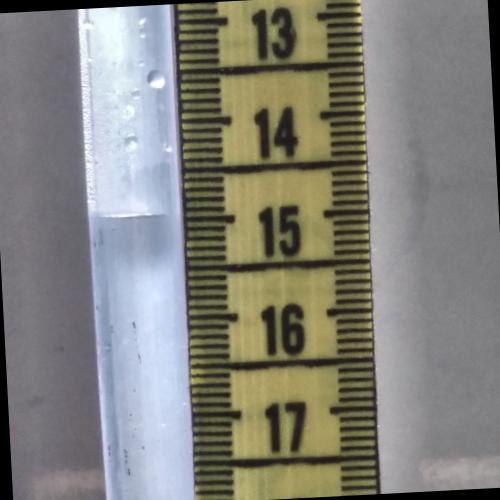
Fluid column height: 15.0 cm